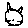
Label: cat